Question: how to sort array which is the same with datebase data?
I requested google analytics datas, the datas is an larget array , I want to join the array with some other fields from my local database , then I extend the large array again. Now I want to sort the large array which is the same with using my sql like this:
'''
select * from ga_table where ...
select * from ga_table order by age
select * from ga_table group by name
'''
my array now is like:
'''
$arr=array(
'header'=>array('name','age','money'),
'values'=>array(
array('jimmy',20,30),
array('tina',18,12),
array('darcy',19,50),
)
);
'''
but now I had a large array not a db table , then how to sort the array ?

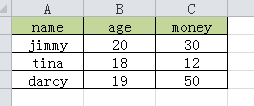
Answer: you can try 'array_multisort': <URL>
'''
foreach ($arr['values'] as $key => $row) {
$name[$key] = $row[0];
$age[$key] = $row[1];
$money[$key] = $row[3];
}
'''
now if you want to sort by name in ASC you can:
'''
array_multisort($name, SORT_ASC, $arr['values']);
'''
or by name DESC:
'''
array_multisort($name, SORT_DESC, $arr['values']);
'''
or age ASC:
'''
array_multisort($age, SORT_ASC, $arr['values']);
'''
or age DESC and name ASC
'''
array_multisort($age, SORT_DESC, $name, SORT_ASC, $arr['values']);
'''